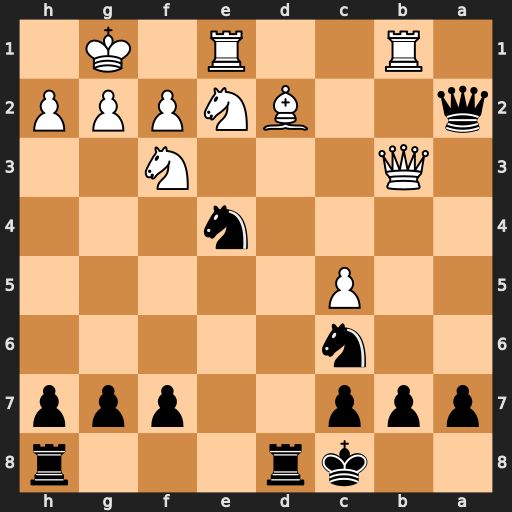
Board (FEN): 2kr3r/ppp2ppp/2n5/2P5/4n3/1Q3N2/q2BNPPP/1R2R1K1
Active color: b
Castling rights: -
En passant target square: -
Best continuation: Qxb3 Rxb3 Nxd2 Nxd2 Rxd2